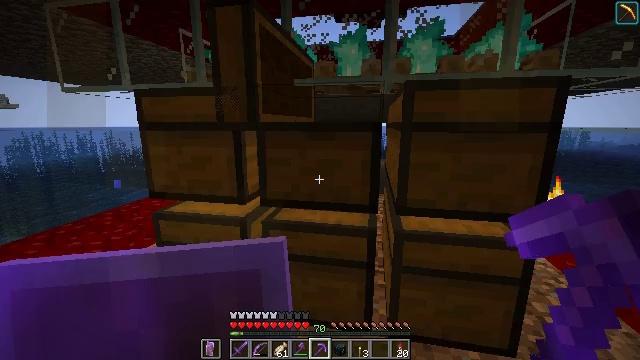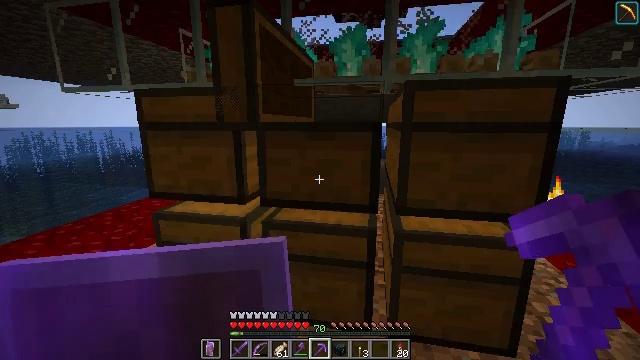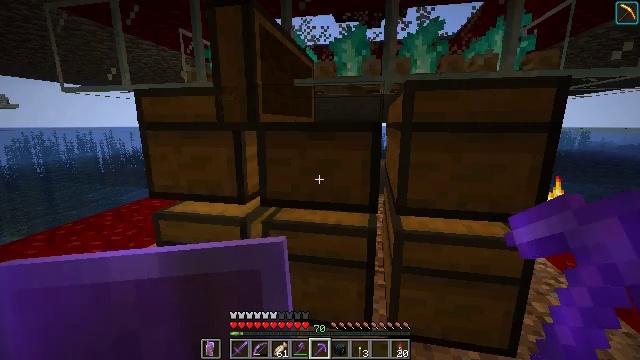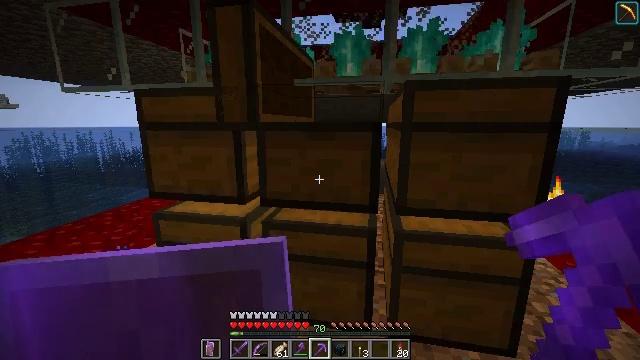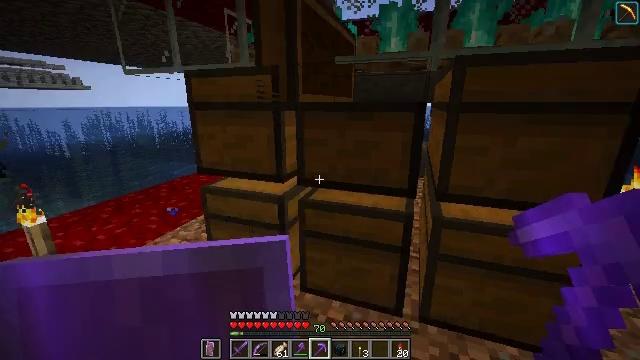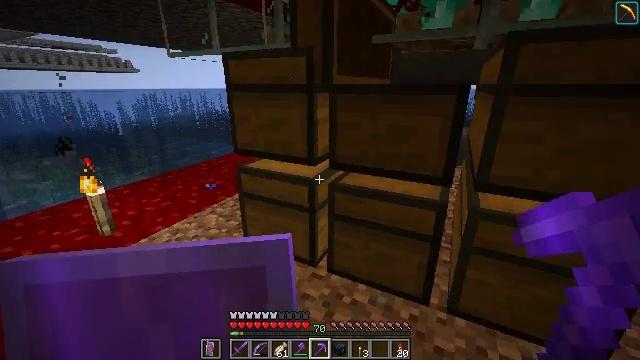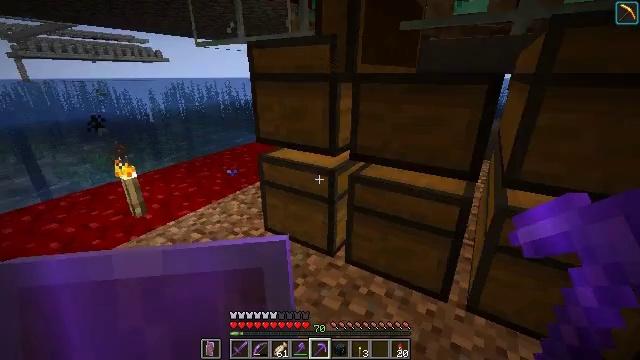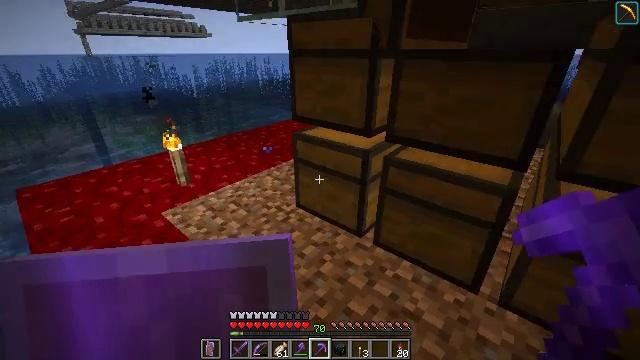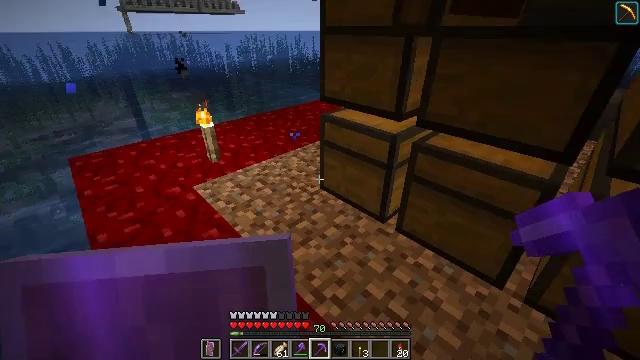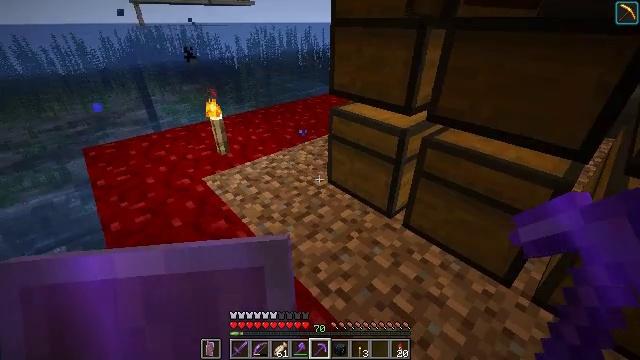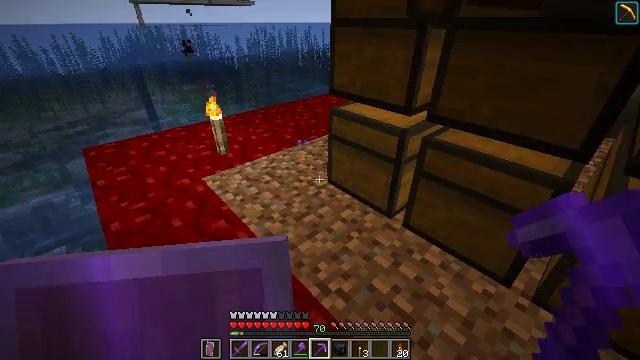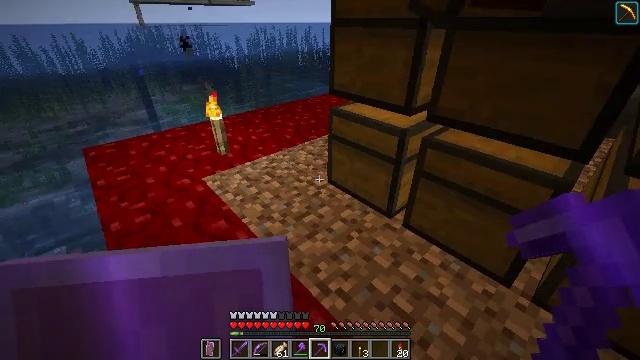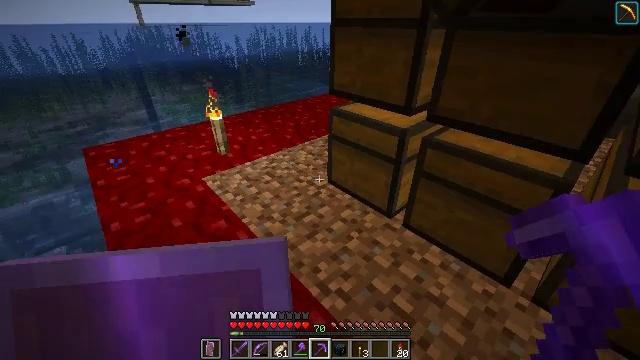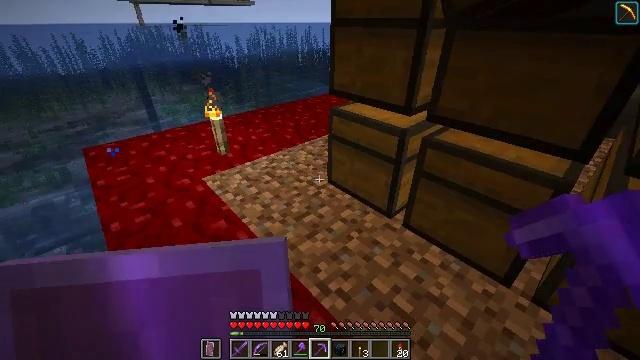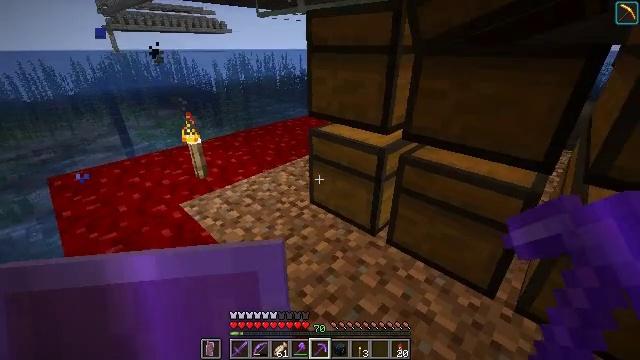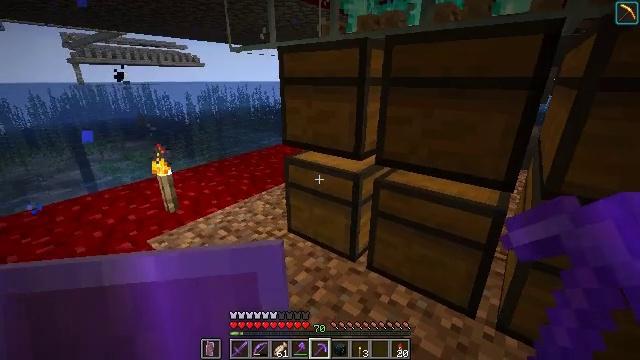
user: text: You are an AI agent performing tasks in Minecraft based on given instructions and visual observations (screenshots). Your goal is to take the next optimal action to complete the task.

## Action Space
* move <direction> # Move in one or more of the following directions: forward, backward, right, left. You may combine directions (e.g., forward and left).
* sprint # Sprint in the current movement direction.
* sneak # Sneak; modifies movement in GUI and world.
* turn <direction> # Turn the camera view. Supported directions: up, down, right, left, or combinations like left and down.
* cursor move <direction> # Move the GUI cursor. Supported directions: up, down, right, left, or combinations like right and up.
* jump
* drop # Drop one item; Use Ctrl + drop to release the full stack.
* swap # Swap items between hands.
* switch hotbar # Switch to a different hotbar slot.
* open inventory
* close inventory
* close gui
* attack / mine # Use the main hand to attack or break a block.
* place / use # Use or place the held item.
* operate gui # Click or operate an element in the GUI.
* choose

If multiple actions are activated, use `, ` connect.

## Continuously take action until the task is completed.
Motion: motion action
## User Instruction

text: craft item air
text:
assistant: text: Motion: close gui
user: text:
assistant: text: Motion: no_op
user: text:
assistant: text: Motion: no_op
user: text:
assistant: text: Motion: turn left and down
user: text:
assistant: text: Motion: turn left and down
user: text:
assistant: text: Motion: turn left and down
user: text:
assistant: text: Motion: turn left and down
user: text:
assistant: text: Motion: turn left and down
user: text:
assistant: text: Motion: turn left and down
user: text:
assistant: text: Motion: no_op
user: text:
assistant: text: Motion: no_op
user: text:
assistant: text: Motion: no_op
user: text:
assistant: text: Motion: no_op
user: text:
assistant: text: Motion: turn right and up
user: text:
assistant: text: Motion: turn right and up
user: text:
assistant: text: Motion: no_op
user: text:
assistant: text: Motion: no_op
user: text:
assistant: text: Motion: use / place
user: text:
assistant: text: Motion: use / place
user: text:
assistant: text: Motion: use / place
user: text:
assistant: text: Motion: use / place
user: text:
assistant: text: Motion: no_op
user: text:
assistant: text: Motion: open gui
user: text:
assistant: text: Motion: no_op
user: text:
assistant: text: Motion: no_op
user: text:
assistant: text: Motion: no_op
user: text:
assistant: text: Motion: no_op
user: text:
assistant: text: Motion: no_op
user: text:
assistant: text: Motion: no_op
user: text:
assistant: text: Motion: cursor move right